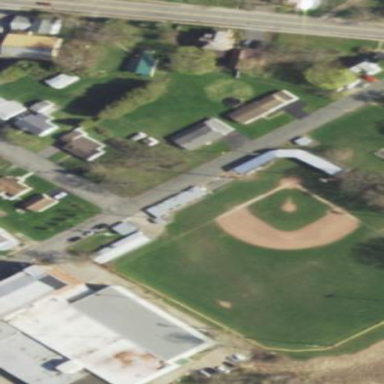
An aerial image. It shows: Baseball pitch for leisure and sports activities.